Field crop: tomato
Growth stage: 2
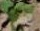
Species: solanum